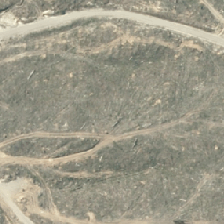
Land cover: harvested_forest